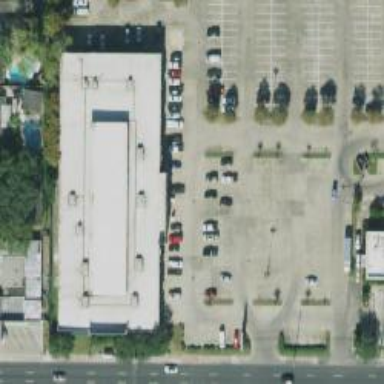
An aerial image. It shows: Parking space is available.